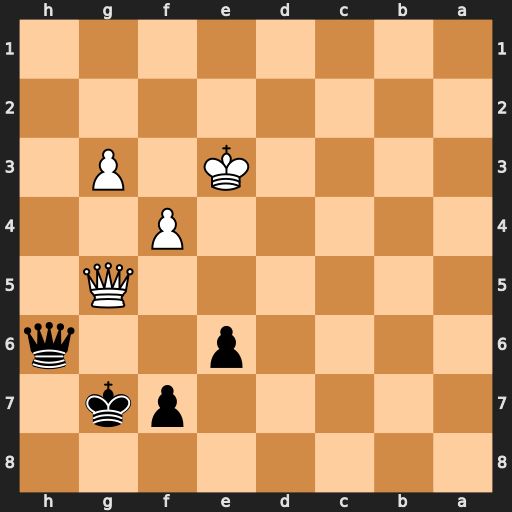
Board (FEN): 8/5pk1/4p2q/6Q1/5P2/4K1P1/8/8
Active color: b
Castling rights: -
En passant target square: -
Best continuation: Qxg5 fxg5 Kg6 Ke4 Kxg5